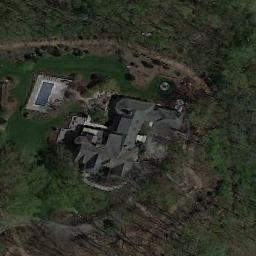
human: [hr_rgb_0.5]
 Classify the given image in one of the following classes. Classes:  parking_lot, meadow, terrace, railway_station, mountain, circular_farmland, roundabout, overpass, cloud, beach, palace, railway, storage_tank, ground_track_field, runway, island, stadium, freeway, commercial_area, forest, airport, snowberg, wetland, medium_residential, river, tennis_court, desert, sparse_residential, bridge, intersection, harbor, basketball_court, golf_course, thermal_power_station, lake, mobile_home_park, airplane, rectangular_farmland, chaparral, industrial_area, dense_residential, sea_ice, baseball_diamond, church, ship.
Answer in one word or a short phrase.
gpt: sparse_residential